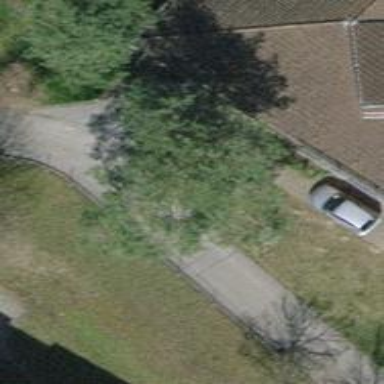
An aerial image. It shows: Urban tree adds touch of nature to the surroundings.